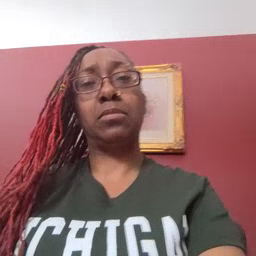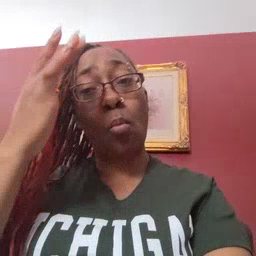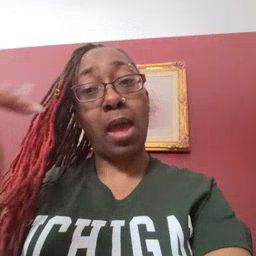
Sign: why